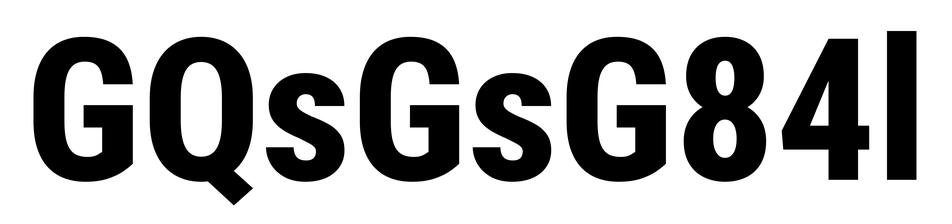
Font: Roboto_Condensed_ExtraBold